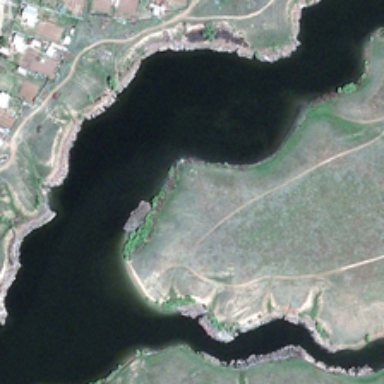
Flowing through a large area is a crooked river .